Aerial crown-view tile of a tropical tree (Barro Colorado Island, Panama), acquired 20250124:
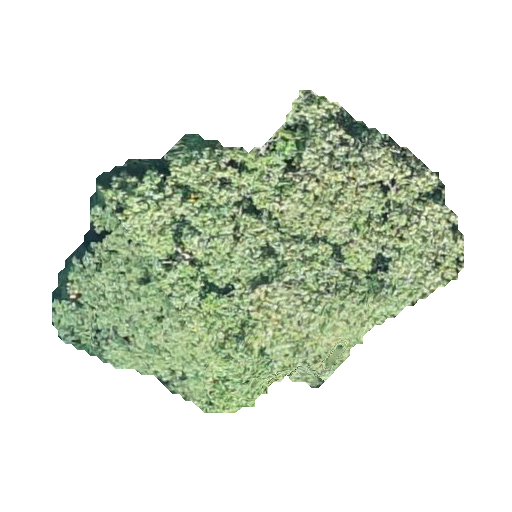
Species: Hieronyma alchorneoides
GBIF accepted scientific name: Hieronyma alchorneoides
Crown area: 124.6 m²